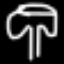
Label: mushroom